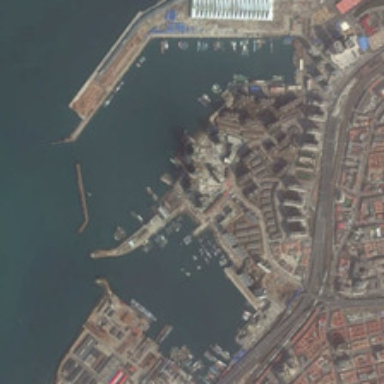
Some boats are in a port near many crowded buildings .